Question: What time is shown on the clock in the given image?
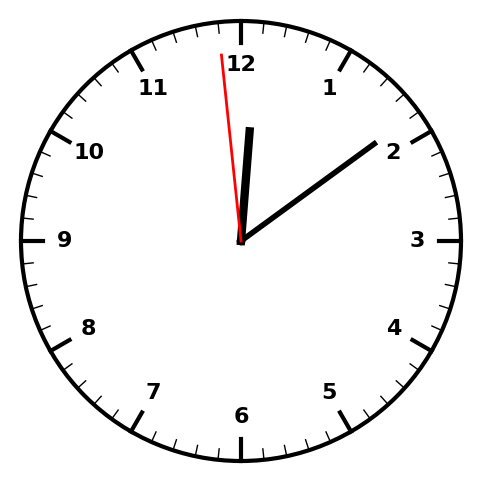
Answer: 12:08:59